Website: macys
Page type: gifting
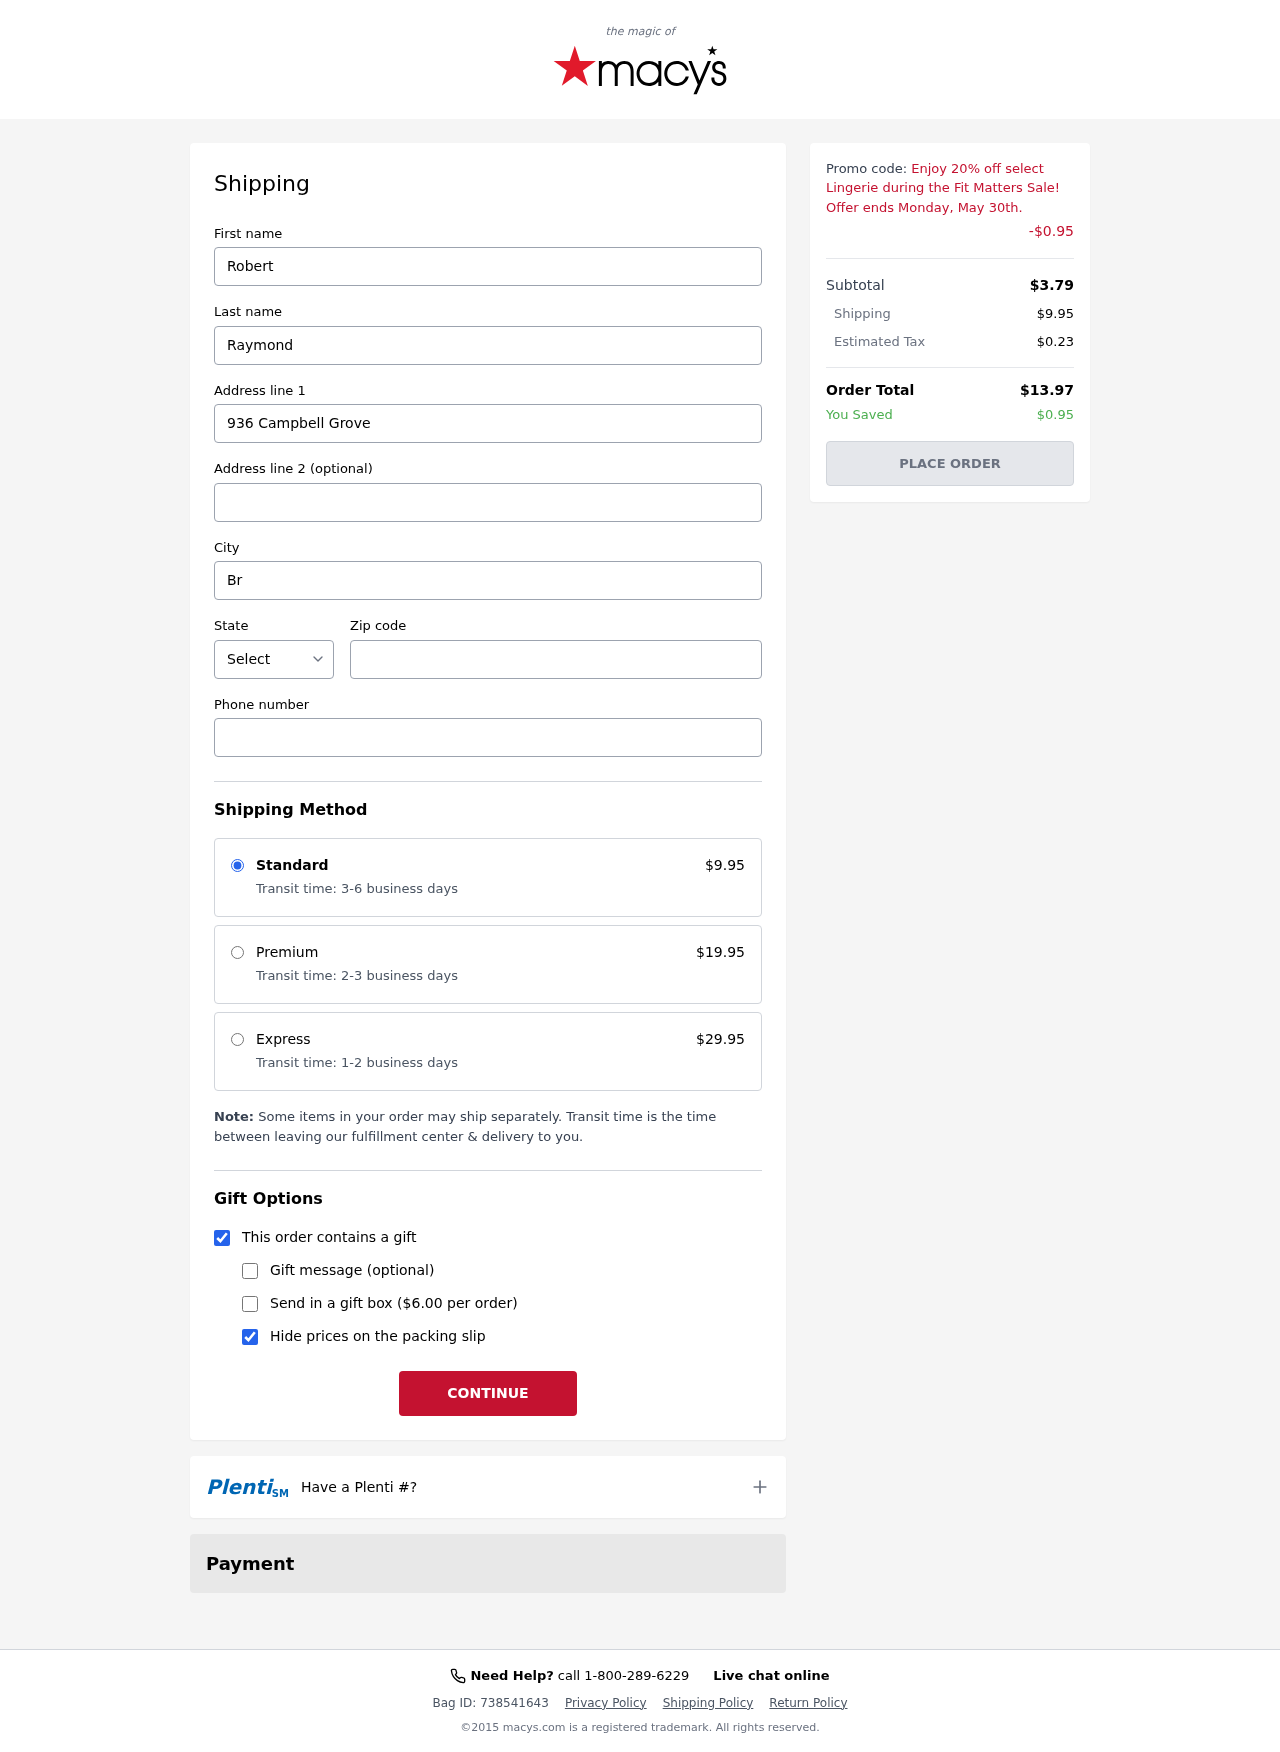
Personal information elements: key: PII_CITY
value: Bridgeston
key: PII_FIRSTNAME
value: Robert
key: PII_LASTNAME
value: Raymond
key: PII_PHONE
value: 6386912284
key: PII_POSTCODE
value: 93388
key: PII_STATE_ABBR
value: MI
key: PII_STREET
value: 936 Campbell Grove
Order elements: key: ORDER_SHIPPING_COST
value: $9.95
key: ORDER_DISCOUNT
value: -$0.95
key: ORDER_SUBTOTAL
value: $3.79
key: ORDER_TAX
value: $0.23
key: ORDER_TOTAL
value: $13.97
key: ORDER_SAVINGS
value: $0.95